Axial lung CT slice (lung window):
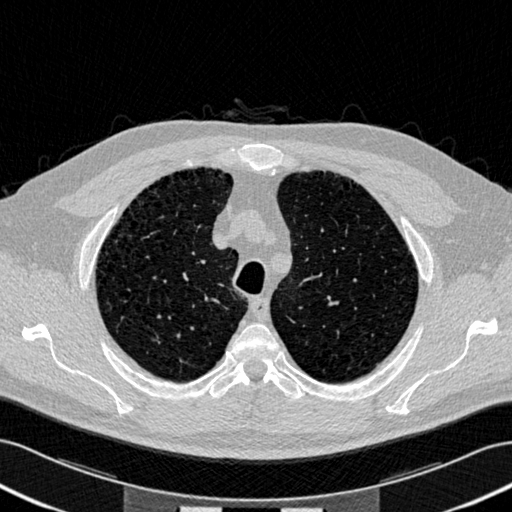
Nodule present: no